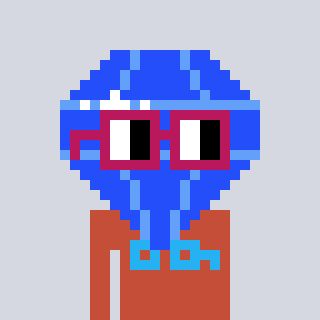
a pixel art character with square dark red glasses, a blue diamond-shaped head and a rust-colored body on a cool background